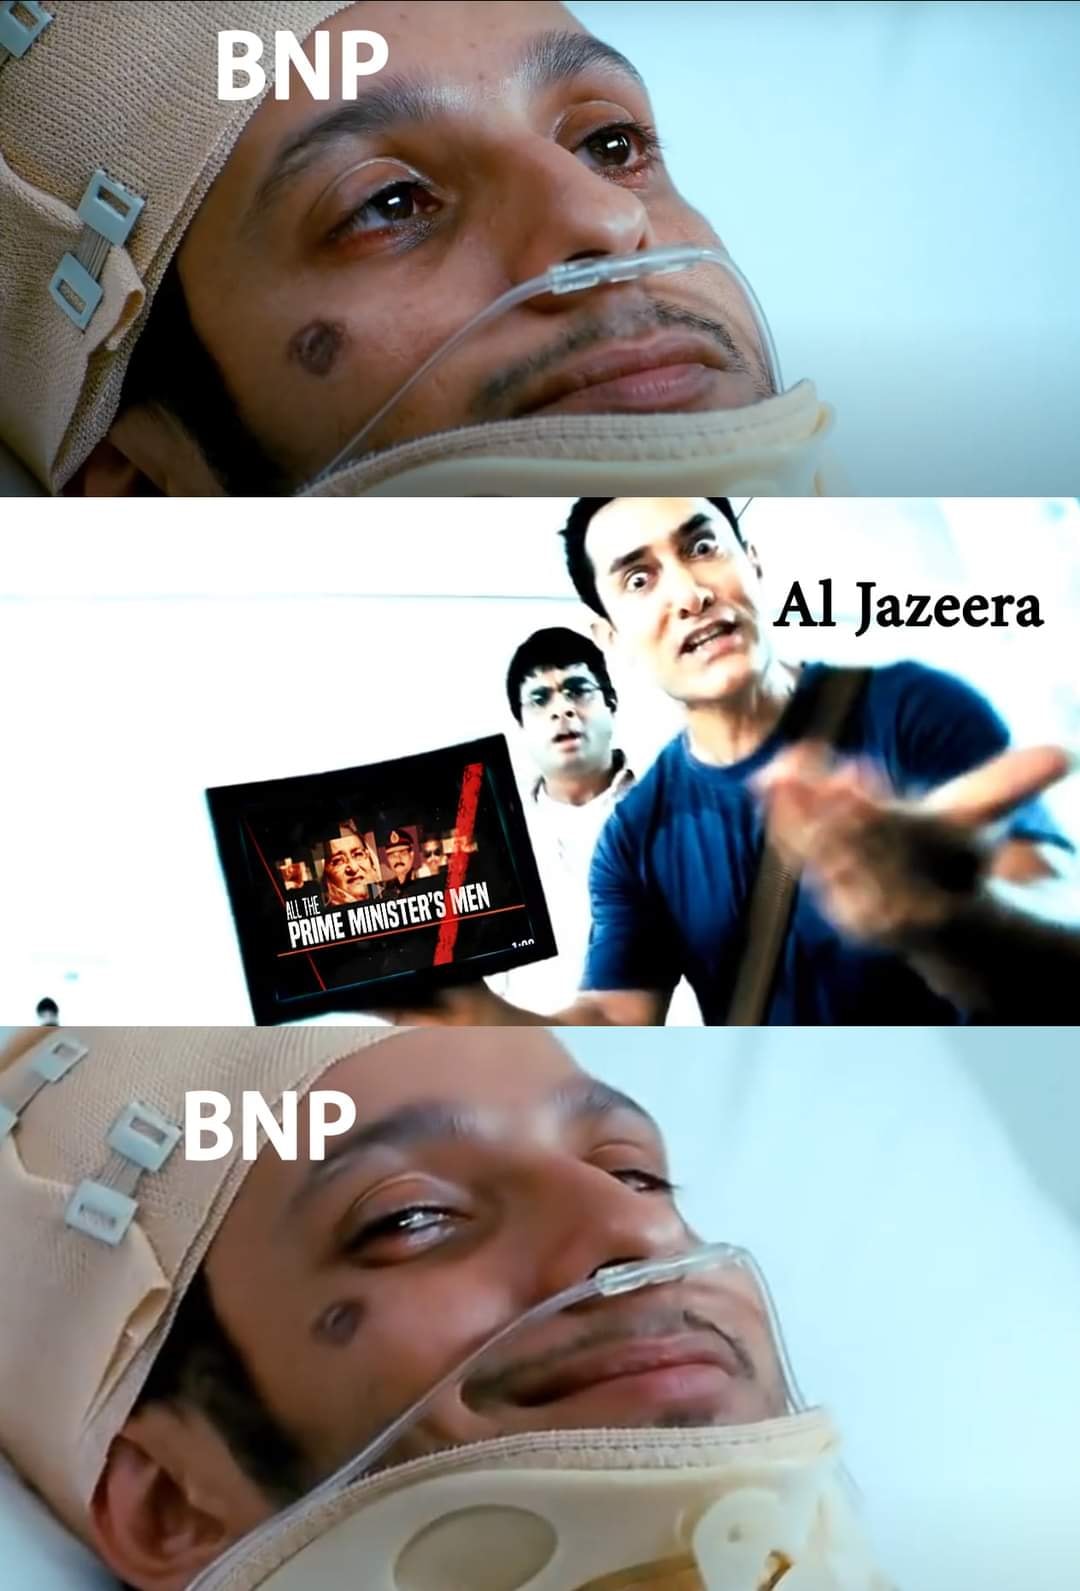
Caption: BNP    Al Jazeera     BNP
Label: non-hate